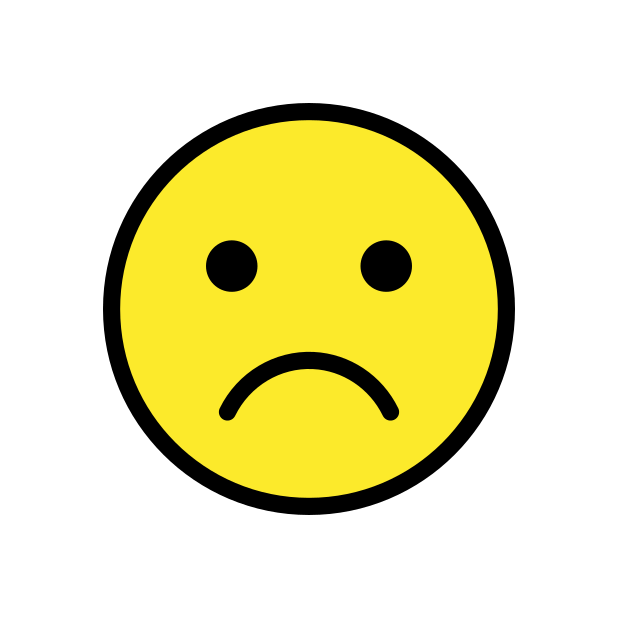
Emoji: ☹
Name: white frowning face
Unicode: 0x2639